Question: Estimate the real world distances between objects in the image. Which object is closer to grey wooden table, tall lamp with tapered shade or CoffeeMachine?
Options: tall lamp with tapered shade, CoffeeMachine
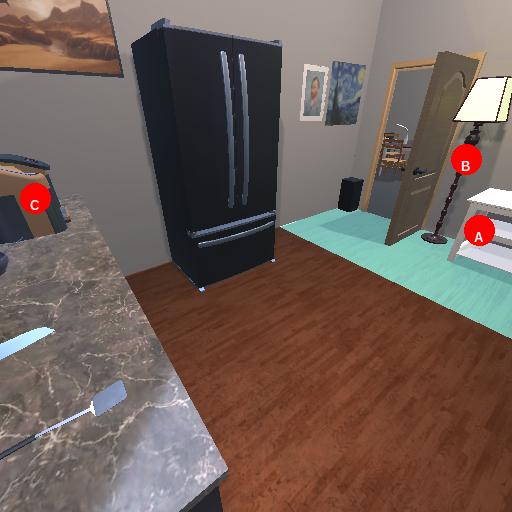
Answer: tall lamp with tapered shade